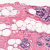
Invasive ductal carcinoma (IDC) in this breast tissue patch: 0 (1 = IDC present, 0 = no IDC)